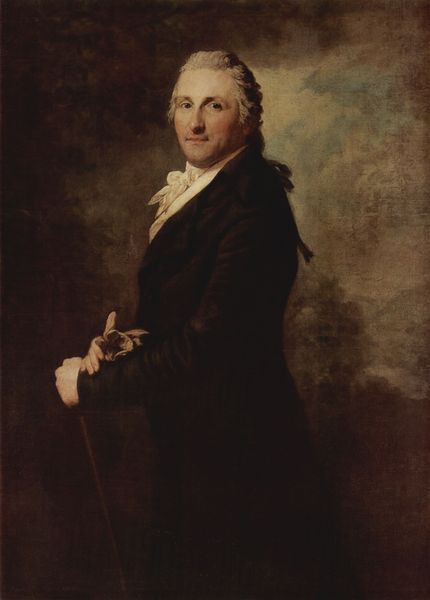
Titel: Porträt des George Leopold Gogel
Künstler: Anton Graff
Standort: Sankt Petersburg
Institution: Eremitage
Schlagwörter: dunkel, gemälde, hand, himmel, kopf, mann, schatten, wolken, bäume, landschaft, ocker, braun, brust, finger, frisur, geste, grau, haar, handschuh, handschuhe, hell, hintergrund, licht, mund, nase, profil, schwarz, weiss, ausblick, blick, tuch, beige, schleife, alt, anzug, hemd, jacke, wand, arme, augen, band, barock, gesicht, inkarnat, kragen, stehen, bildnis, herr, hände, portrait, porträt, öl, gewand, haare, mantel, pose, stehend, adel, england, frontal, kinn, lippen, locken, rouge, scheitel, stock, perücke, lächeln, wangen, düster, haltung, stab, ölgemälde, frack, zopf, halstuch, pupillen, seitenansicht, goya, fliege, kniestück, revers, stolz, seite, hell-dunkel, manschetten, posieren, halbprofil, brauntöne, augenkontakt, zugewandt, adliger, ganzkörperporträt, freundlich, klassik, getupft, gewölk, reynolds, modisch, atelierton, berücke, landschaft im hintergrund